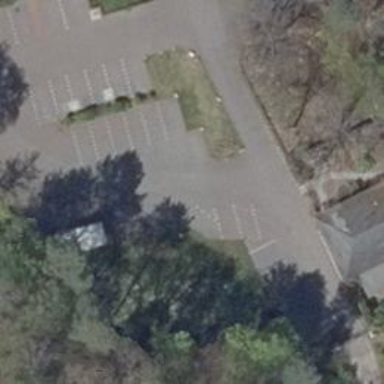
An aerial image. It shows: Asphalt parking aisle off service road.